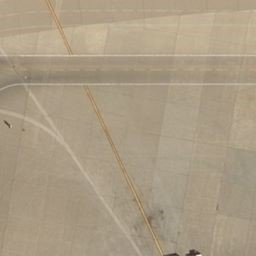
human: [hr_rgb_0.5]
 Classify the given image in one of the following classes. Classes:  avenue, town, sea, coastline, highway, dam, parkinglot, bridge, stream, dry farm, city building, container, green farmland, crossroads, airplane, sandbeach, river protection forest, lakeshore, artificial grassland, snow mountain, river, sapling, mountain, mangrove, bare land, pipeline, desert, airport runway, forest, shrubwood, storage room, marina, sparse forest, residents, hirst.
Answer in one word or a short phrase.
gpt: airport runway